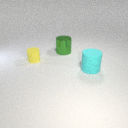
large cyan rubber cylinder in front of large green metal cylinder